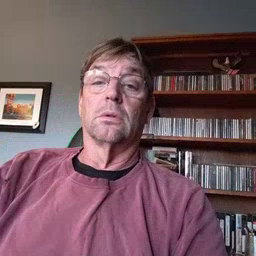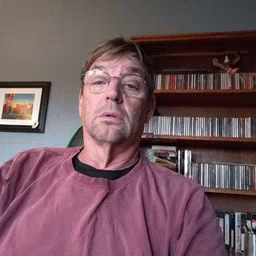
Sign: horse